Question: I'm using CSS3 gradient, in local system its loading properly. once we uploaded that file its showing like stripe blocks with gradient.
<URL>
'''
body {
zoom: 1;
opacity: 1;
display:block;
color: #333;
font-size: 12px;
height: 100%;
min-height:100%;
background-size: 100% /*Cover */;
background: #e5dada;
background: url(data:image/svg+xml;base64,PD94bWwgdmVyc2lvbj0iMS4wIiA/Pgo8c3ZnIHhtbG5zPSJodHRwOi8vd3d3LnczLm9yZy8yMDAwL3N2ZyIgd2lkdGg9IjEwMCUiIGhlaWdodD0iMTAwJSIgdmlld0JveD0iMCAwIDEgMSIgcHJlc2VydmVBc3BlY3RSYXRpbz0ibm9uZSI+CiAgPGxpbmVhckdyYWRpZW50IGlkPSJncmFkLXVjZ2ctZ2VuZXJhdGVkIiBncmFkaWVudFVuaXRzPSJ1c2VyU3BhY2VPblVzZSIgeDE9IjAlIiB5MT0iMCUiIHgyPSIwJSIgeTI9IjEwMCUiPgogICAgPHN0b3Agb2Zmc2V0PSIwJSIgc3RvcC1jb2xvcj0iI2U1ZGFkYSIgc3RvcC1vcGFjaXR5PSIxIi8+CiAgICA8c3RvcCBvZmZzZXQ9Ijk5JSIgc3RvcC1jb2xvcj0iI2ZmZmZmZiIgc3RvcC1vcGFjaXR5PSIxIi8+CiAgPC9saW5lYXJHcmFkaWVudD4KICA8cmVjdCB4PSIwIiB5PSIwIiB3aWR0aD0iMSIgaGVpZ2h0PSIxIiBmaWxsPSJ1cmwoI2dyYWQtdWNnZy1nZW5lcmF0ZWQpIiAvPgo8L3N2Zz4=);
background: -moz-linear-gradient(top, #e5dada 0%, #ffffff 99%);
background: -webkit-gradient(linear, left top, left bottom, color-stop(0%, #e5dada), color-stop(99%, #ffffff));
background: -webkit-linear-gradient(top, #e5dada 0%, #ffffff 99%);
background: -o-linear-gradient(top, #e5dada 0%, #ffffff 99%);
background: -ms-linear-gradient(top, #e5dada 0%, #ffffff 99%);
background: linear-gradient(to bottom, #e5dada 0%, #ffffff 99%);
filter: progid:DXImageTransform.Microsoft.gradient( startColorstr='#e5dada', endColorstr='#ffffff', GradientType=0 );
}
'''
I tried background-size:contain / cover / 100%.. nothing worked

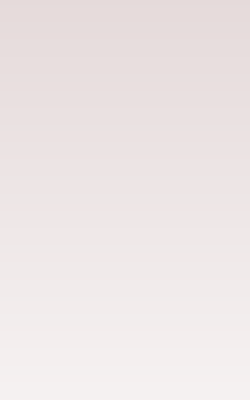
Answer: <URL>
'''
html, body {
height: 100%;
margin:0;
padding:0;
}
.gradient {
height: 100%;
width: 100%;
background: #e5dada;
background: url(data:image/svg+xml;base64,PD94bWwgdmVyc2lvbj0iMS4wIiA/Pgo8c3ZnIHhtbG5zPSJodHRwOi8vd3d3LnczLm9yZy8yMDAwL3N2ZyIgd2lkdGg9IjEwMCUiIGhlaWdodD0iMTAwJSIgdmlld0JveD0iMCAwIDEgMSIgcHJlc2VydmVBc3BlY3RSYXRpbz0ibm9uZSI+CiAgPGxpbmVhckdyYWRpZW50IGlkPSJncmFkLXVjZ2ctZ2VuZXJhdGVkIiBncmFkaWVudFVuaXRzPSJ1c2VyU3BhY2VPblVzZSIgeDE9IjAlIiB5MT0iMCUiIHgyPSIwJSIgeTI9IjEwMCUiPgogICAgPHN0b3Agb2Zmc2V0PSIwJSIgc3RvcC1jb2xvcj0iI2U1ZGFkYSIgc3RvcC1vcGFjaXR5PSIxIi8+CiAgICA8c3RvcCBvZmZzZXQ9Ijk5JSIgc3RvcC1jb2xvcj0iI2ZmZmZmZiIgc3RvcC1vcGFjaXR5PSIxIi8+CiAgPC9saW5lYXJHcmFkaWVudD4KICA8cmVjdCB4PSIwIiB5PSIwIiB3aWR0aD0iMSIgaGVpZ2h0PSIxIiBmaWxsPSJ1cmwoI2dyYWQtdWNnZy1nZW5lcmF0ZWQpIiAvPgo8L3N2Zz4=);
/* Fallback (could use .jpg/.png alternatively) */
background-color: red;
/* SVG fallback for IE 9 (could be data URI, or could use filter) */
background-image: url(fallback-gradient.svg);
/* Safari 4, Chrome 1-9, iOS 3.2-4.3, Android 2.1-3.0 */
background-image:
-webkit-gradient(linear, top, bottom, from(#e5dada), to(#fff));
/* Safari 5.1, iOS 5.0-6.1, Chrome 10-25, Android 4.0-4.3 */
background-image:
-webkit-linear-gradient(top, #e5dada 0%, #fff 99%);
/* Firefox 3.6 - 15 */
background-image:
-moz-linear-gradient(top, #e5dada 0%, #fff 99%);
/* Opera 11.1 - 12 */
background-image:
-o-linear-gradient(top, #e5dada 0%, #fff 99%);
/* Opera 15+, Chrome 25+, IE 10+, Firefox 16+, Safari 6.1+, iOS 7+, Android 4.4+ */
background-image:
linear-gradient(to bottom, #e5dada 0%, #fff 99%);
}
'''